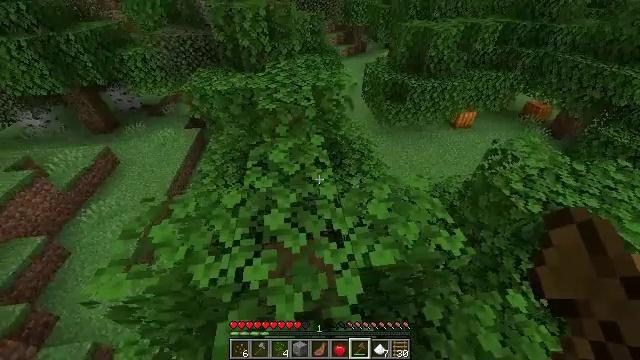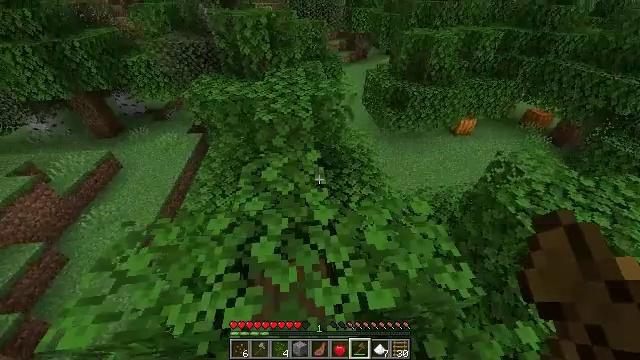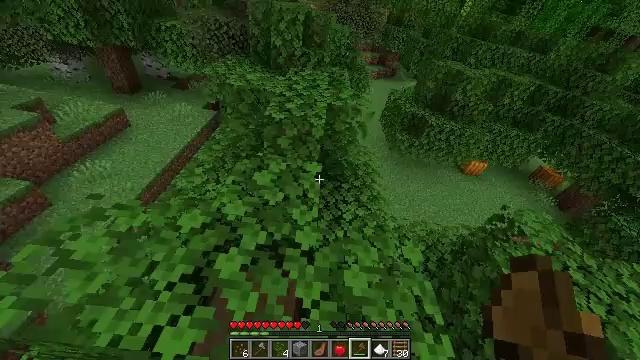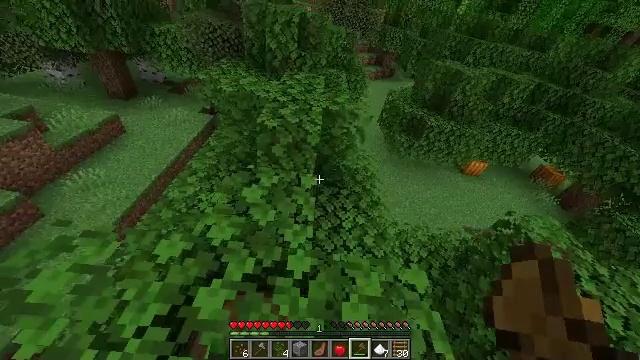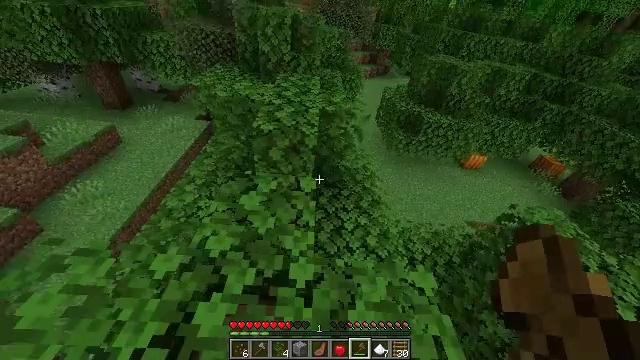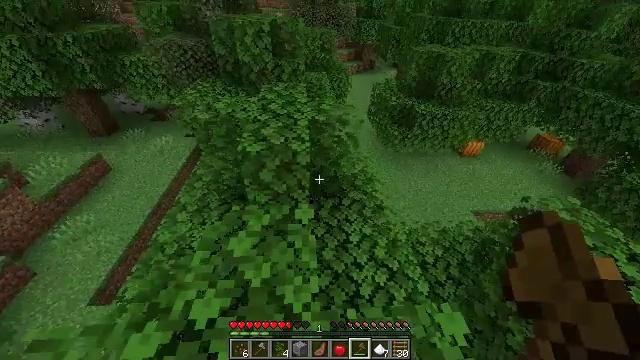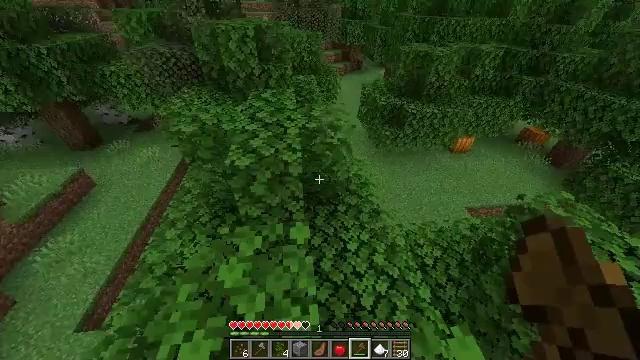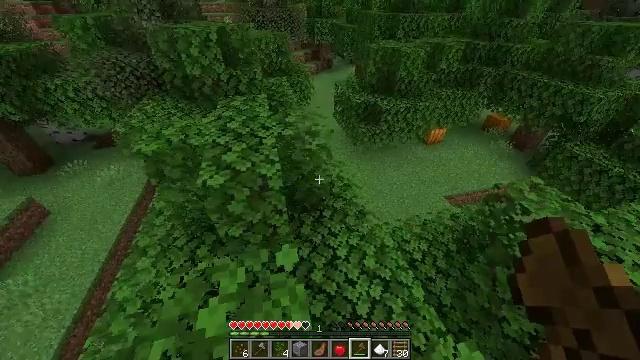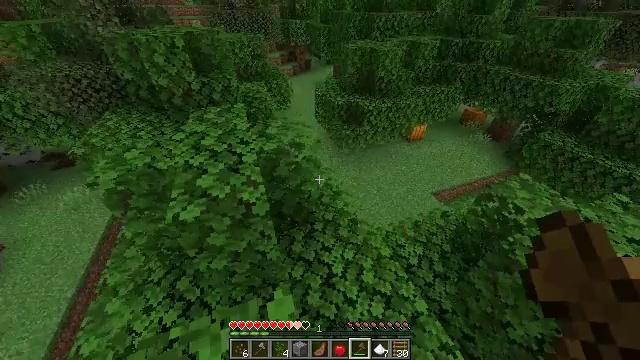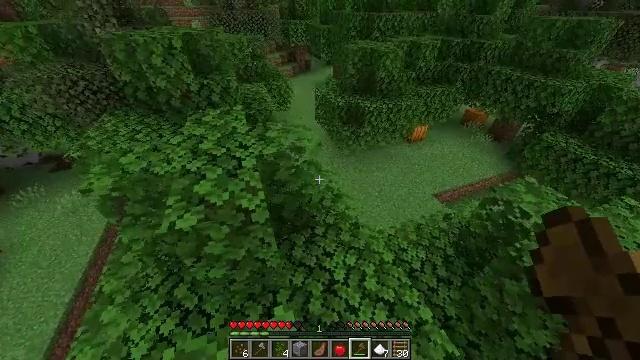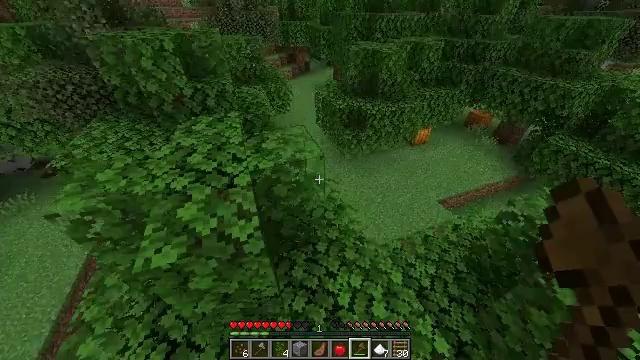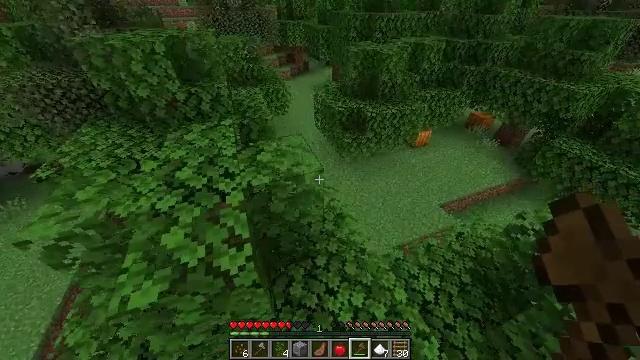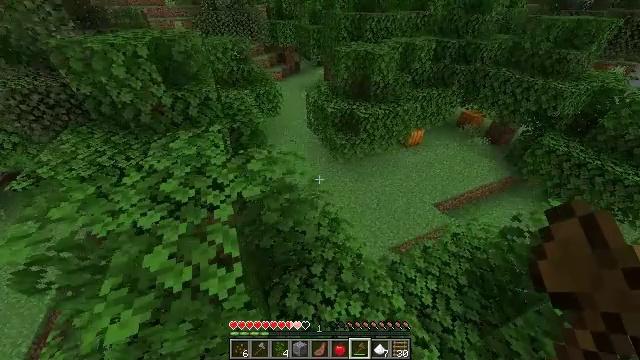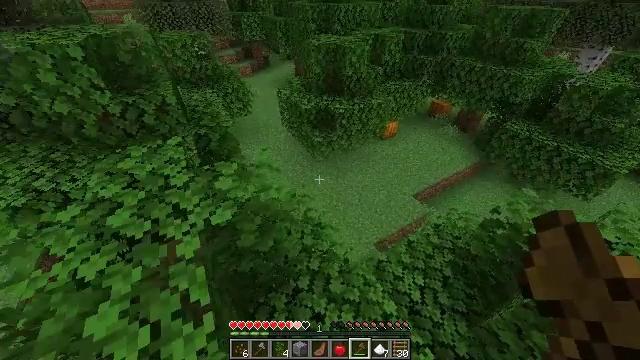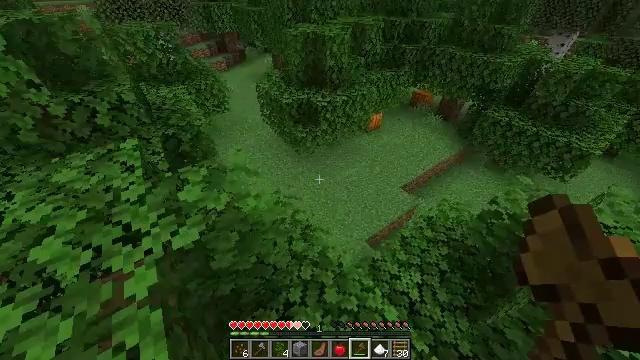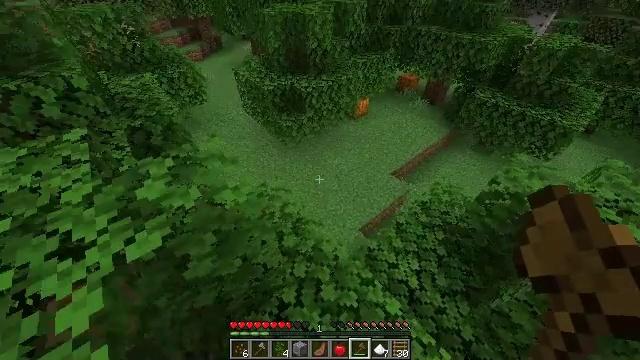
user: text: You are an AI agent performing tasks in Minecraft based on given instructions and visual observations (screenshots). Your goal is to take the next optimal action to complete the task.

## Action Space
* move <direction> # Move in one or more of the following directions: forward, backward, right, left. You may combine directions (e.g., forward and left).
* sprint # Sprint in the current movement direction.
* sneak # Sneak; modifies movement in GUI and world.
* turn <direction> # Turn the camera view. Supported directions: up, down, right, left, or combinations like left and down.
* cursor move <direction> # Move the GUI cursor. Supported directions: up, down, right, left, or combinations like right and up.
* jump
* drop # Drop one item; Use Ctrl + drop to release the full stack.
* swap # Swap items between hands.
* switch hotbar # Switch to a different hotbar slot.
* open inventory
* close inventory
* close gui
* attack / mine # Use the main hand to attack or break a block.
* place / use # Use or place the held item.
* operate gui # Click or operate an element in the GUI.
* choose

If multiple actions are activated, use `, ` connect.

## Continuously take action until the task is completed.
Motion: motion action
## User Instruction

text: Break the pumpkin to collect it.
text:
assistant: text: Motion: move forward
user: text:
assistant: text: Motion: move forward
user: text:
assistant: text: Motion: move forward
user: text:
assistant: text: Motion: move forward
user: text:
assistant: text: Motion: move forward
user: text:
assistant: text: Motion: move forward, turn right
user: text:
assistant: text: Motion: move forward, sprint, turn right
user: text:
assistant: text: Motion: move forward, sprint, turn right
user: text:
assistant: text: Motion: move forward, sprint
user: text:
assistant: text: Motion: move forward
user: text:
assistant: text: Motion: move forward
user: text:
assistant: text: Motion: move forward, turn right
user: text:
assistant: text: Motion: move forward, turn right and down
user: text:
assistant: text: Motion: move forward, sprint, turn right and down
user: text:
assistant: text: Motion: move forward, sprint, turn right and down
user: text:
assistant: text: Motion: move forward, sprint, turn right and down
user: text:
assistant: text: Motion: move forward, sprint, turn right
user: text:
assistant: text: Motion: move forward
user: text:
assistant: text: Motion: move forward
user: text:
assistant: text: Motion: move forward, turn right and down
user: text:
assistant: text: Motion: move forward, turn right and down
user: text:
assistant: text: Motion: move forward, turn right and down
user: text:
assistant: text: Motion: move forward, turn right
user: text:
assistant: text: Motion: move forward, sprint, turn right and up
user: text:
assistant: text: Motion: move forward, sprint
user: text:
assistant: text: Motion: move forward, sprint, turn left
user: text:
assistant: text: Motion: move forward, sprint, turn left
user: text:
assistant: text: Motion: move forward, turn left
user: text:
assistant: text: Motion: move forward, turn left and up
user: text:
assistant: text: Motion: move forward